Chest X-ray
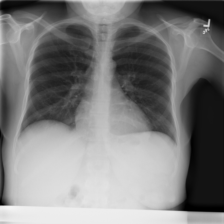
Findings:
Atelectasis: negative
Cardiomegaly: negative
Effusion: negative
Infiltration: negative
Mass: negative
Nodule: negative
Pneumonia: negative
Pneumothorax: negative
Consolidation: negative
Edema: negative
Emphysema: negative
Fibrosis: negative
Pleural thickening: negative
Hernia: negative